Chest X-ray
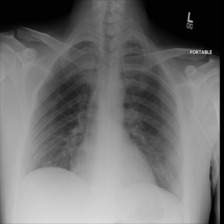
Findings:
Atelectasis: negative
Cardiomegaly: negative
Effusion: negative
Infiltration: negative
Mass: negative
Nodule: negative
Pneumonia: negative
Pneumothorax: negative
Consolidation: negative
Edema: negative
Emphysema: negative
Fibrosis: negative
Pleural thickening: negative
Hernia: negative